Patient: sex M, age 48
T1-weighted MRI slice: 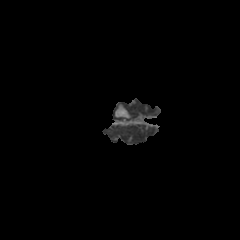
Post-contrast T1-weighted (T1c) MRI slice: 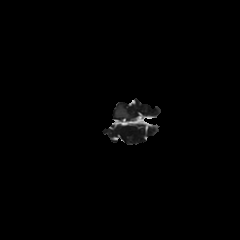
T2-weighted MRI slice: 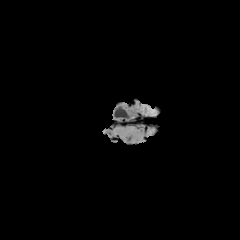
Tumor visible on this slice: no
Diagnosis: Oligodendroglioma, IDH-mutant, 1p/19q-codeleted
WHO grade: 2